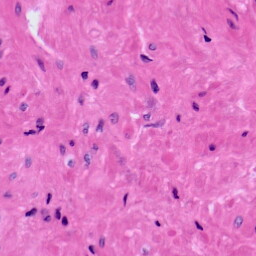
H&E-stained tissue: Prostate